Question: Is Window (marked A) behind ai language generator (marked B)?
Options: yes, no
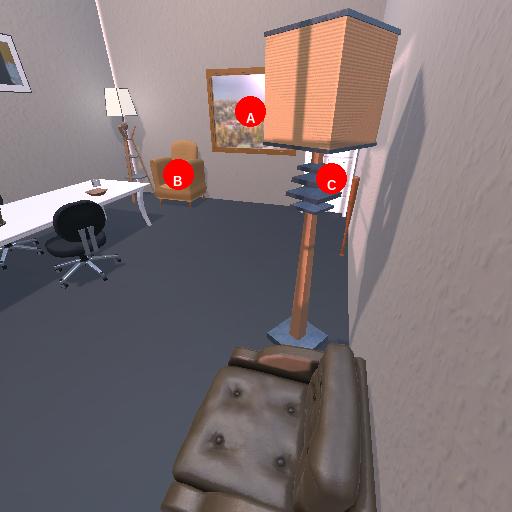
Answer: yes